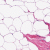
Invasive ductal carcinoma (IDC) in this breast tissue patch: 0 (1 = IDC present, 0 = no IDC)